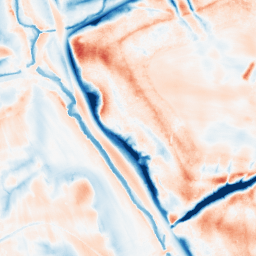
Category: trend_removal
Decomposition family: local_polynomial
Decomposition parameters: window_size: 31
degree: 1
Upsampling method: sinc_hamming
Upsampling parameters: scale: 2
kernel_size: 16
Upsampling scale: 2